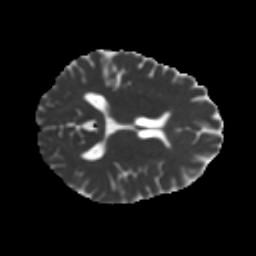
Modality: MD
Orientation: axial
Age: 34
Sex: female
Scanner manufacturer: ge
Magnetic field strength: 3 T
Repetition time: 7.8 s
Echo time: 0.0606 s